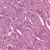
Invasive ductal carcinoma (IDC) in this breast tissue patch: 1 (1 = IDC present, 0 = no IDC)